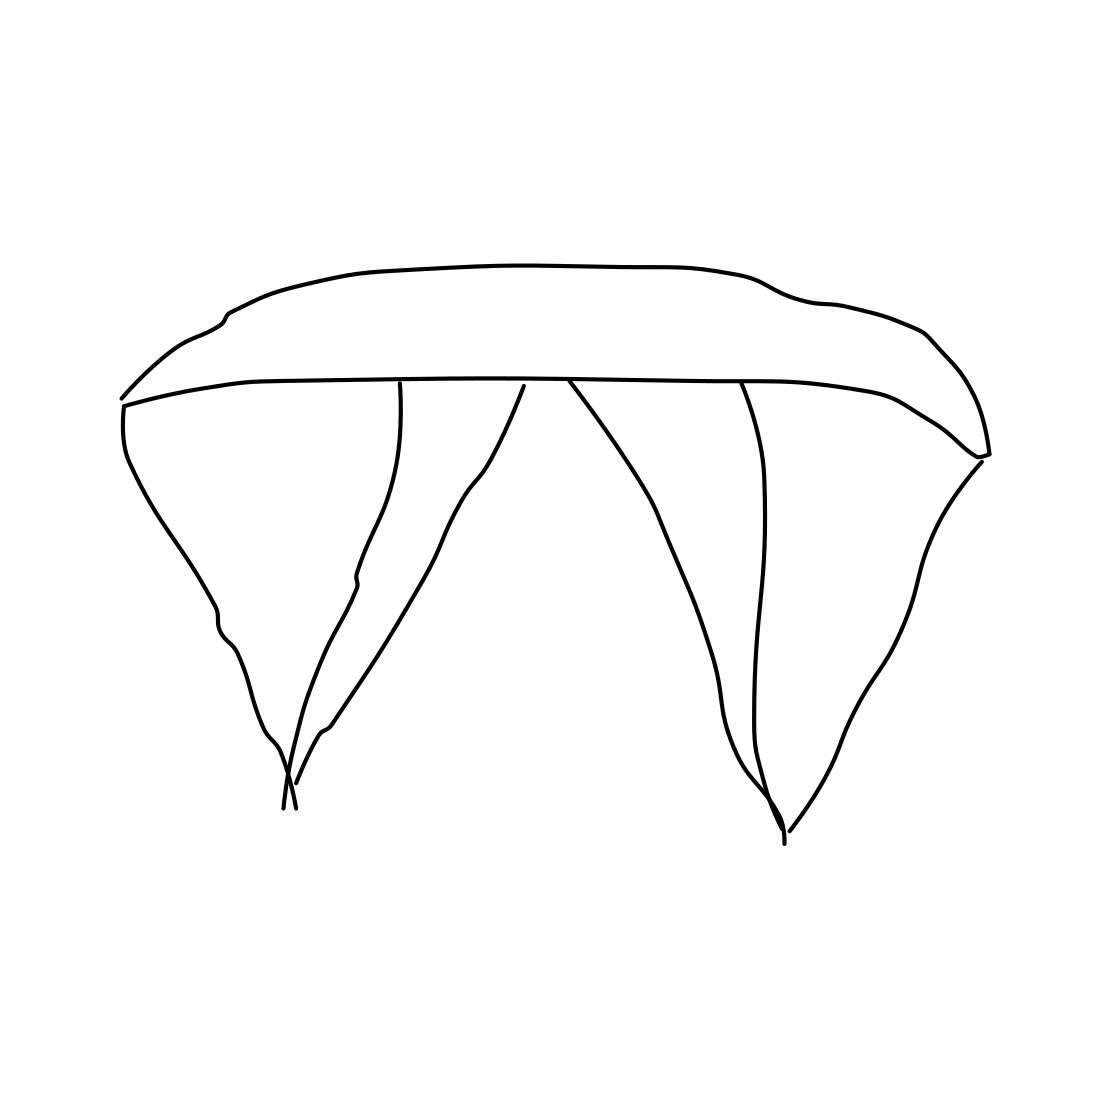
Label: parachute